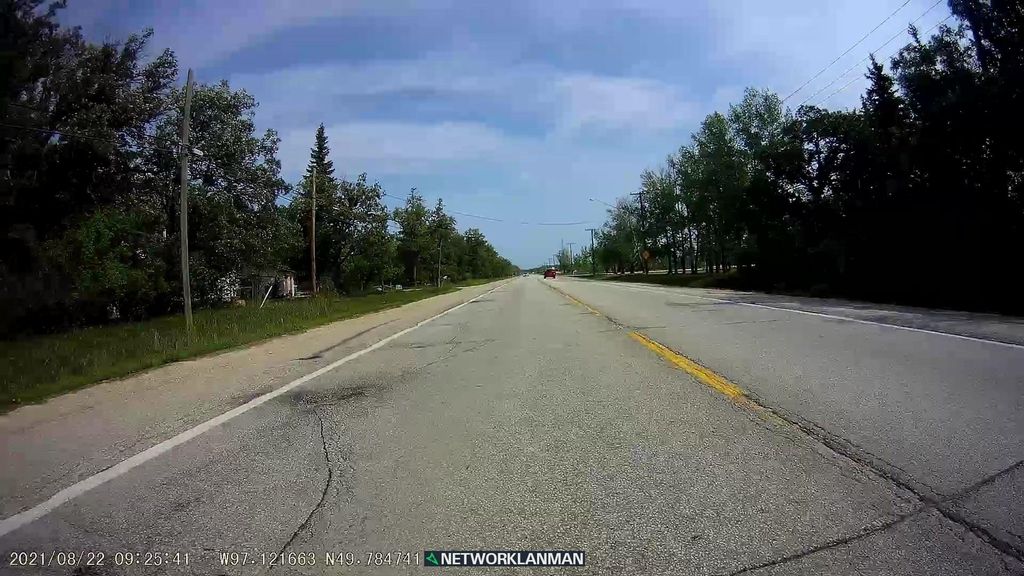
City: winnipeg